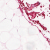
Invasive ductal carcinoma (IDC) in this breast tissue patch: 0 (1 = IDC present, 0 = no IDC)